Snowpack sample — Buffalo Mountain, Silverthorne, Colorado, USA (2/22/26, 2:02 PM MST)
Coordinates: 39.622, -106.113
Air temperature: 33 °F
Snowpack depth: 63 cm
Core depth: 30 cm
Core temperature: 26.6 °F
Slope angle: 11°, slope face: 116°
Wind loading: low
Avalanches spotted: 0
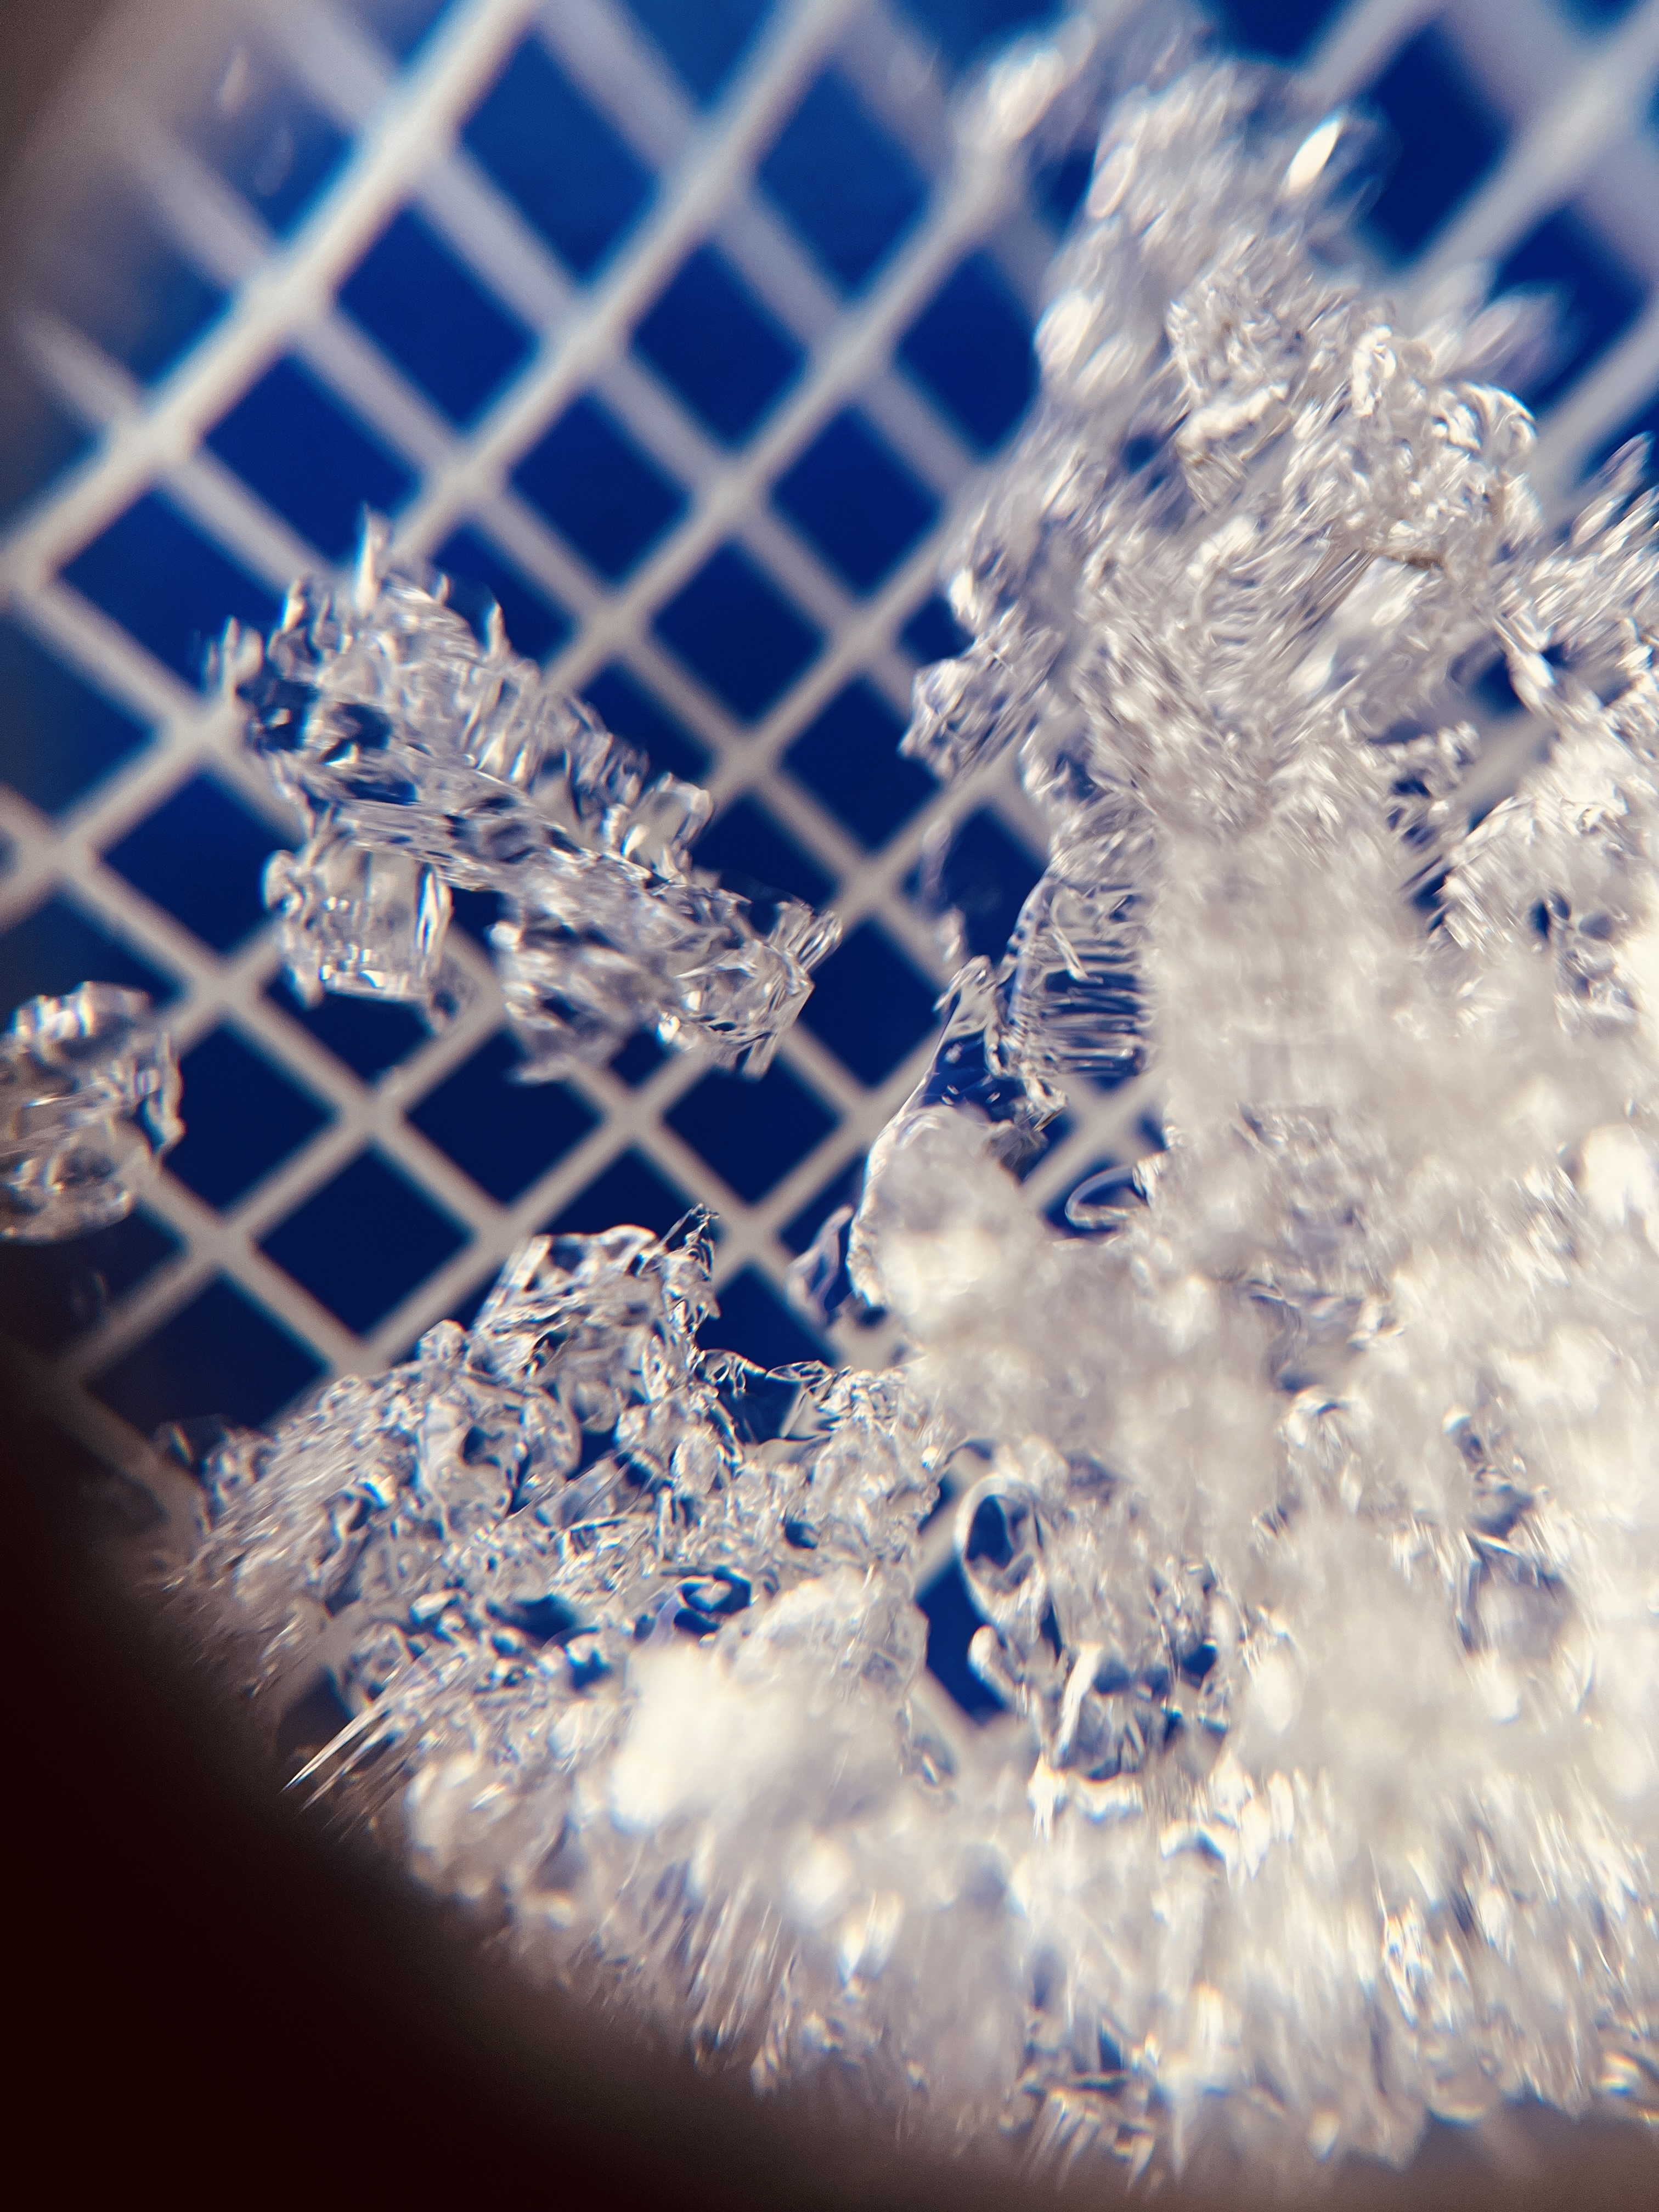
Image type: magnified_profile
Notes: In a firebreak similar to site 1, minimal wind loading with no spotted avalanches (not many faces in view though)